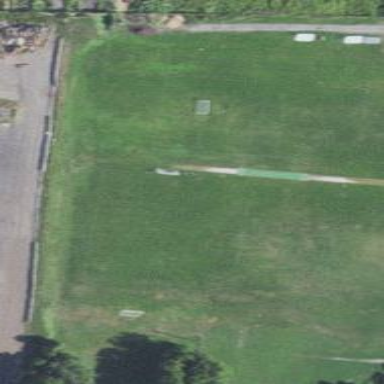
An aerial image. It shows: Soccer pitch for leisureland activities.